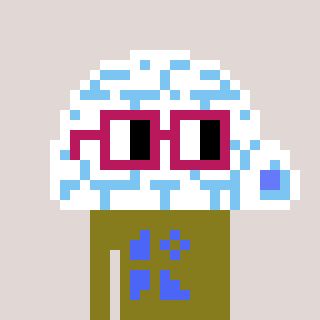
a pixel art character with square dark red glasses, a igloo-shaped head and a gunk-colored body on a warm background